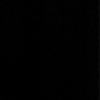
Label: dusty